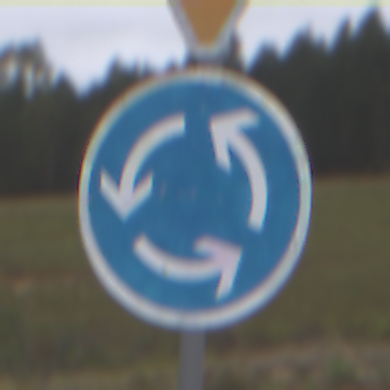
Verkehrszeichen: Kreisverkehr
Zusatzzeichen oben: VorfahrtGewaehren
Umgebung: Outdoor, Nature
Tageszeit: Midday
Wetter: Overcast
Licht: Natural
Jahreszeit: NotSpecified
Kontrast: LowContrast